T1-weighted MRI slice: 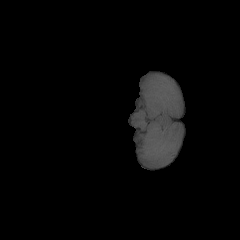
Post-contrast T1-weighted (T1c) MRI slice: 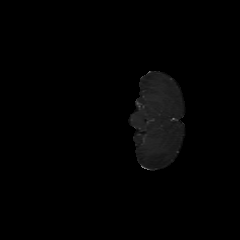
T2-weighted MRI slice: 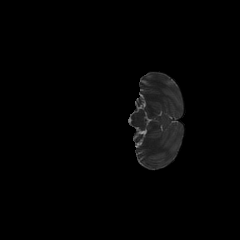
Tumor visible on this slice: no